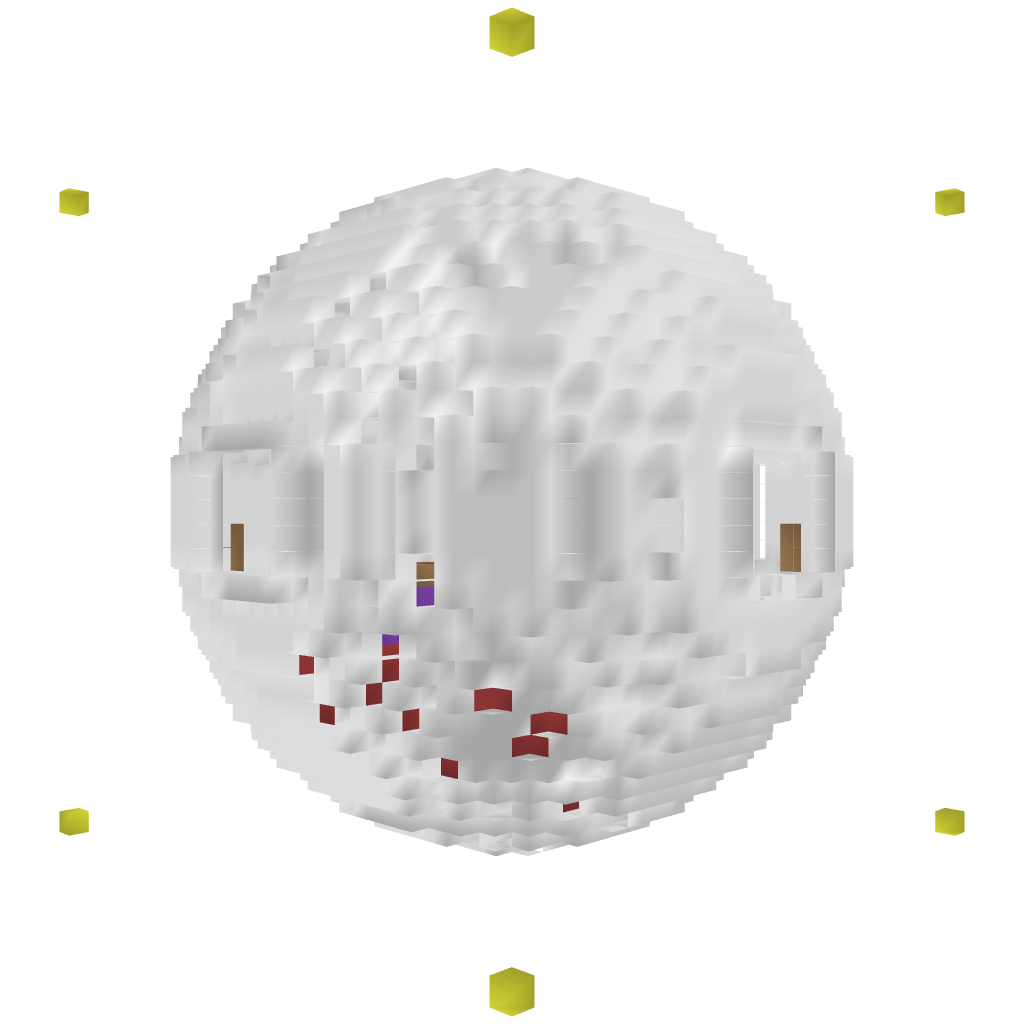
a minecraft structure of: PVP Lava Crossing good quality